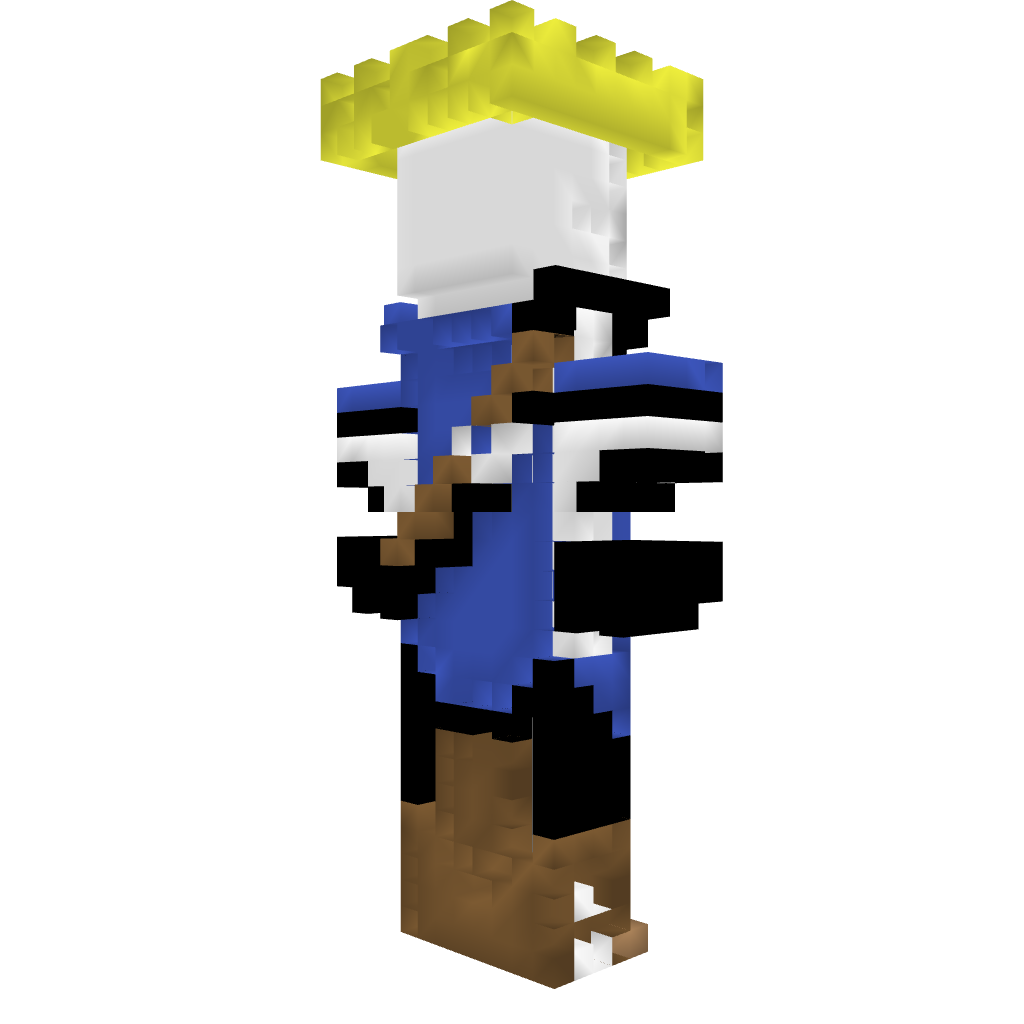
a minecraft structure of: King Statue bad low quality